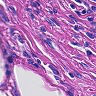
Metastatic tissue present: yes